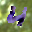
Label: 4